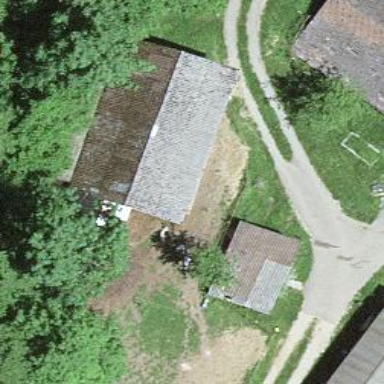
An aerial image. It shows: Rural barn.